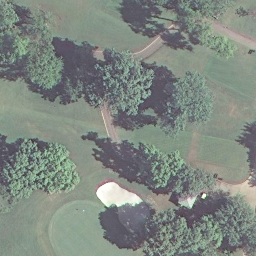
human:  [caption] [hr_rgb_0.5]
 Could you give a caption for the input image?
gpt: This is a part of a golf course with turfs and some bunkers and trees .

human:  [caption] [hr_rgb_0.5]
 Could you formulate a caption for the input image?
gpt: A part of a golf course with turfs and some bunkers and trees .

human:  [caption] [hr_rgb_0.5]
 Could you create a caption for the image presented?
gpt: A part of a golf course with with turfs and some bunkers and trees .

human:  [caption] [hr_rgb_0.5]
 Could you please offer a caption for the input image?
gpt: There are turfs and some bunkers and trees in the golf course .

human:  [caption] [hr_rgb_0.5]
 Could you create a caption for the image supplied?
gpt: Green turfs and some bunkers and trees in the golf course .